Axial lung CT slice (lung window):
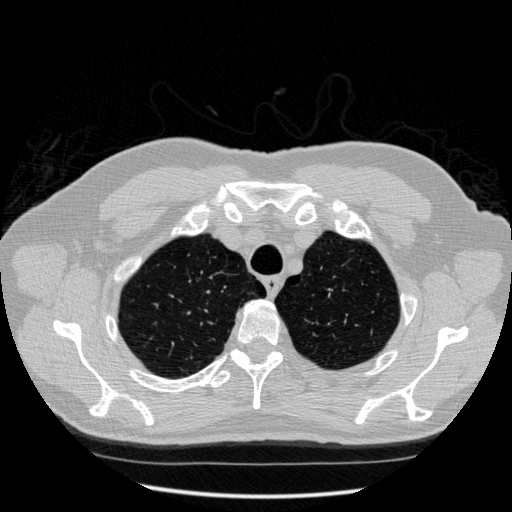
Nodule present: no